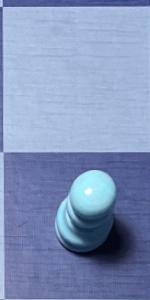
Label: Pawn_White